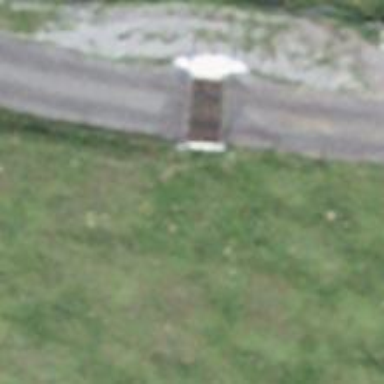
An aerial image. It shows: Cattle grid barrier.